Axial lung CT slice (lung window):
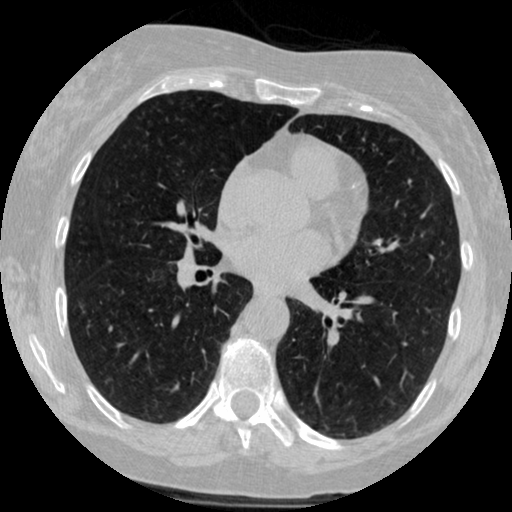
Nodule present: no